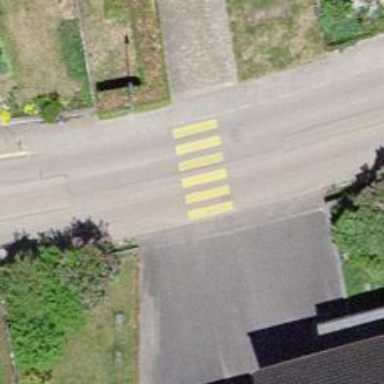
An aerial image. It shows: Secondary road.